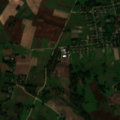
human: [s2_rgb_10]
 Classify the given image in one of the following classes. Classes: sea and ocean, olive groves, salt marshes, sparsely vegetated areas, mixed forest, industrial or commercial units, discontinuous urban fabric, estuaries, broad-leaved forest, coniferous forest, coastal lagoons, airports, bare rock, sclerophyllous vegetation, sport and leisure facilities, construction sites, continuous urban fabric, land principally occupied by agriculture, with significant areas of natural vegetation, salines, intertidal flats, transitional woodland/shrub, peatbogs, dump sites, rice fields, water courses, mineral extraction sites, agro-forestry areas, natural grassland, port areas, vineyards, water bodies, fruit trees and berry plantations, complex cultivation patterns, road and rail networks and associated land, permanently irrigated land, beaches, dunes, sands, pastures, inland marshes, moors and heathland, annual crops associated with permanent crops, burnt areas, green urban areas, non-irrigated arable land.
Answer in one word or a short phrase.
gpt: discontinuous urban fabric, non-irrigated arable land, pastures, complex cultivation patterns, land principally occupied by agriculture, with significant areas of natural vegetation